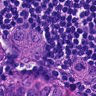
Metastatic tissue present: yes